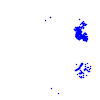
Particle: electron